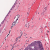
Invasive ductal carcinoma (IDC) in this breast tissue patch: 0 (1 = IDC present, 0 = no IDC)